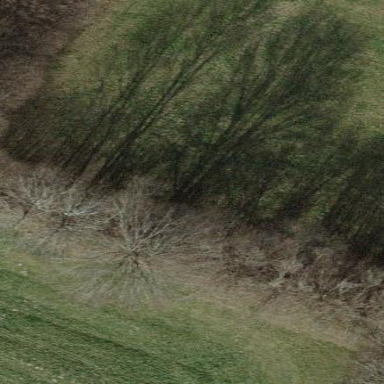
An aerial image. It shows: Forest area.